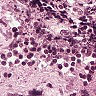
Metastatic tissue present: no